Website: lowes
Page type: order-returns
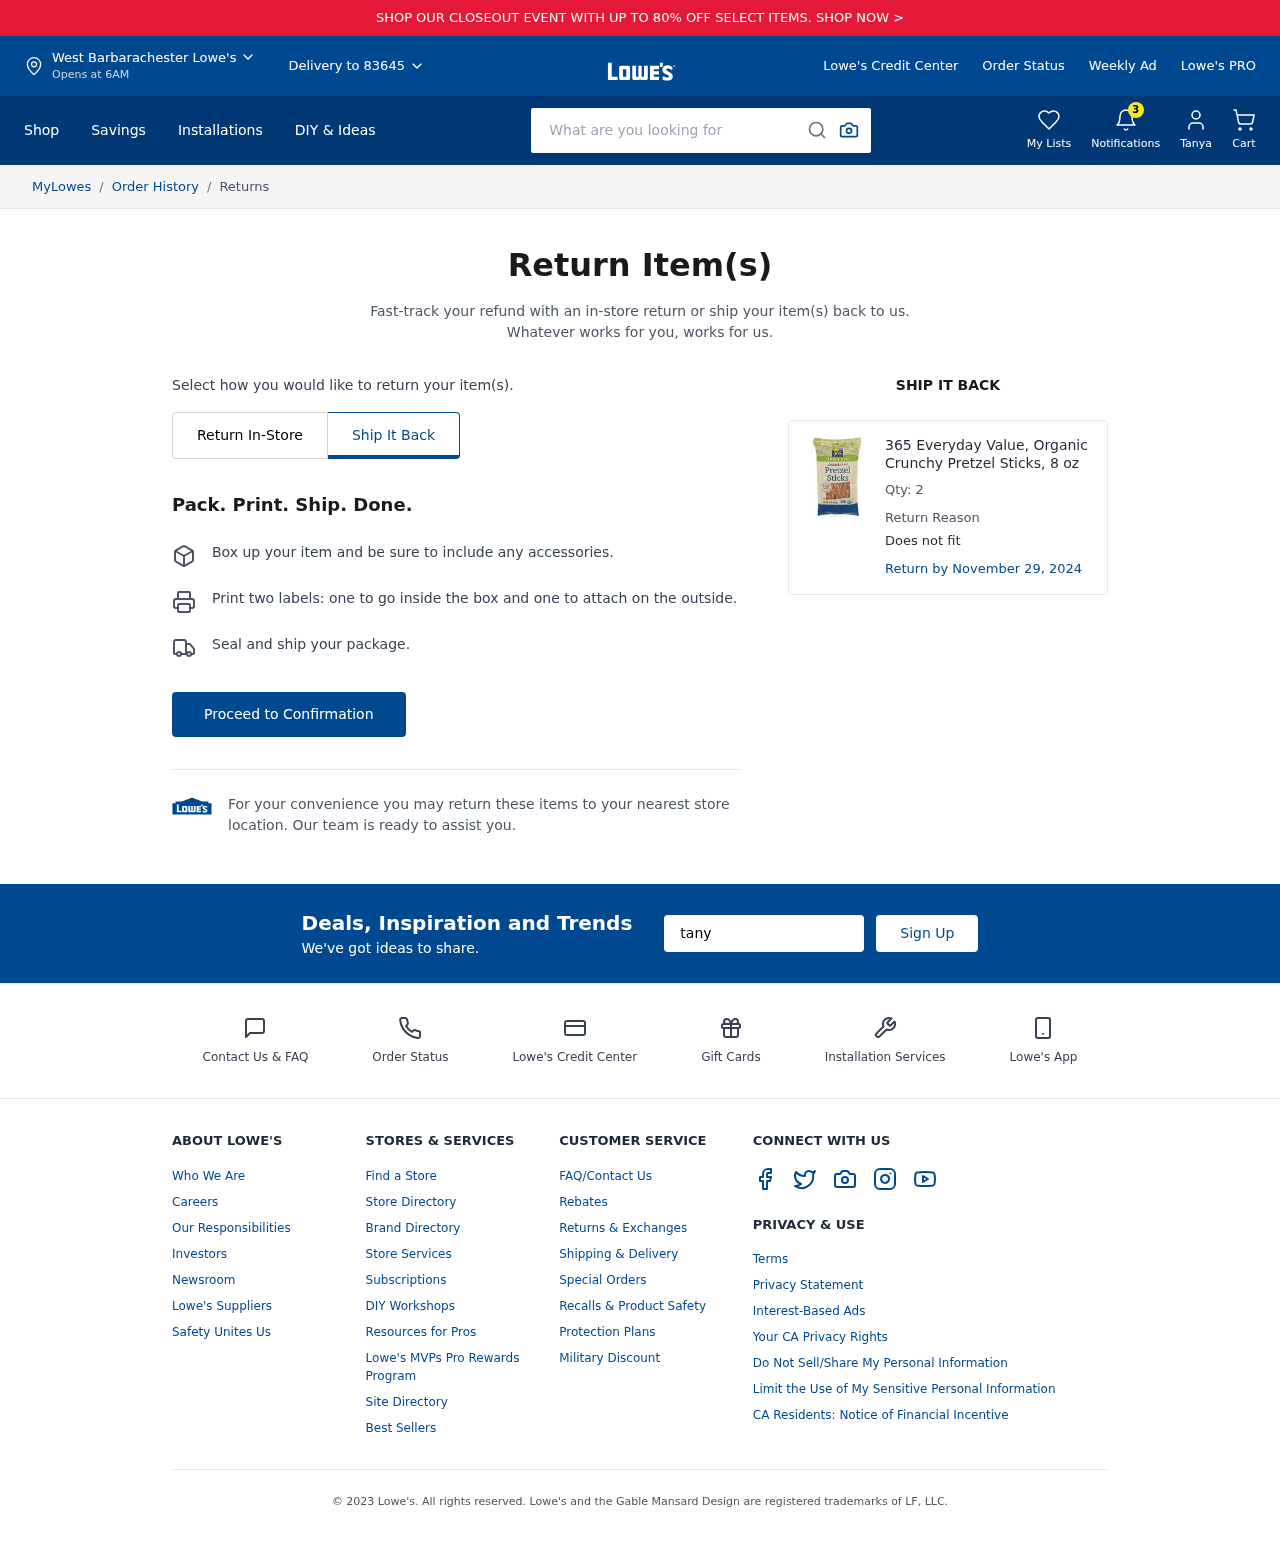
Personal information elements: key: PII_CITY
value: West Barbarachester
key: PII_EMAIL
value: tanyawilliams@yahoo.com
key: PII_FIRSTNAME
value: Tanya
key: PII_POSTCODE
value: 83645
Product elements: key: PRODUCT1_NAME
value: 365 Everyday Value, Organic Crunchy Pretzel Sticks, 8 oz
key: PRODUCT1_QUANTITY
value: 2
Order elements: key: ORDER_RETURN_BY_DATE
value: November 29, 2024
Search elements: key: HEADER_SEARCH
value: What are you looking for
Other elements: key: NOTIFICATION_COUNT
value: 3